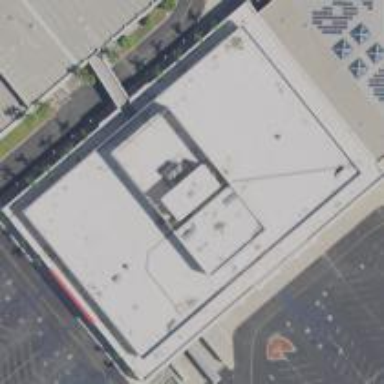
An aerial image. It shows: Department store building.